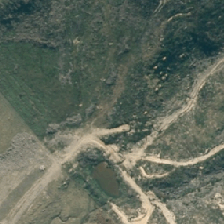
Land cover: harvested_forest